Question: I've been given a design to implement in an Asp.net website, and I'm struggling with some elements, particularly the DropDownList. What's the best way to change the look? I'd prefer to do something server-side as opposed to javascript, but I understand at least some javascript may be necessary.
In the end, it should look like this:

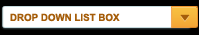
Answer: Have a look at this question - <URL>.
The first answer points to a dead link, but the second answer suggests using JQueryUI.
<URL>